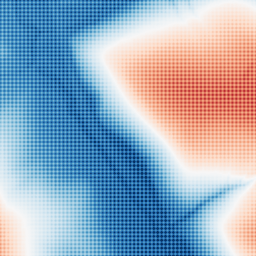
Category: trend_removal
Decomposition family: polynomial
Decomposition parameters: degree: 1
Upsampling method: sinc_hamming
Upsampling parameters: scale: 8
kernel_size: 8
Upsampling scale: 8